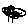
Label: tree